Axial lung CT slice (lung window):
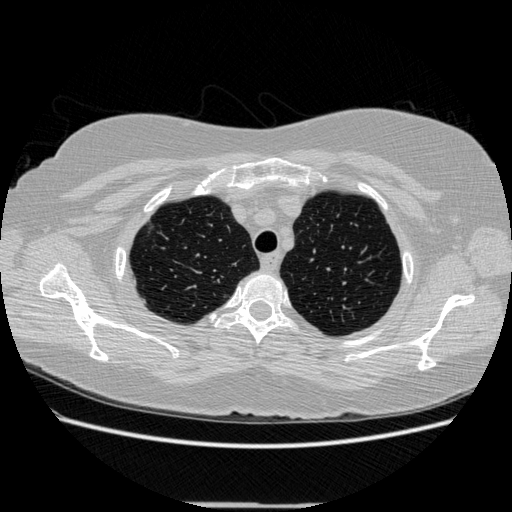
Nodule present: no